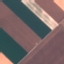
Label: AnnualCrop